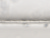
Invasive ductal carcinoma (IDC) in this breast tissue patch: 0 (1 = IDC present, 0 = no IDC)